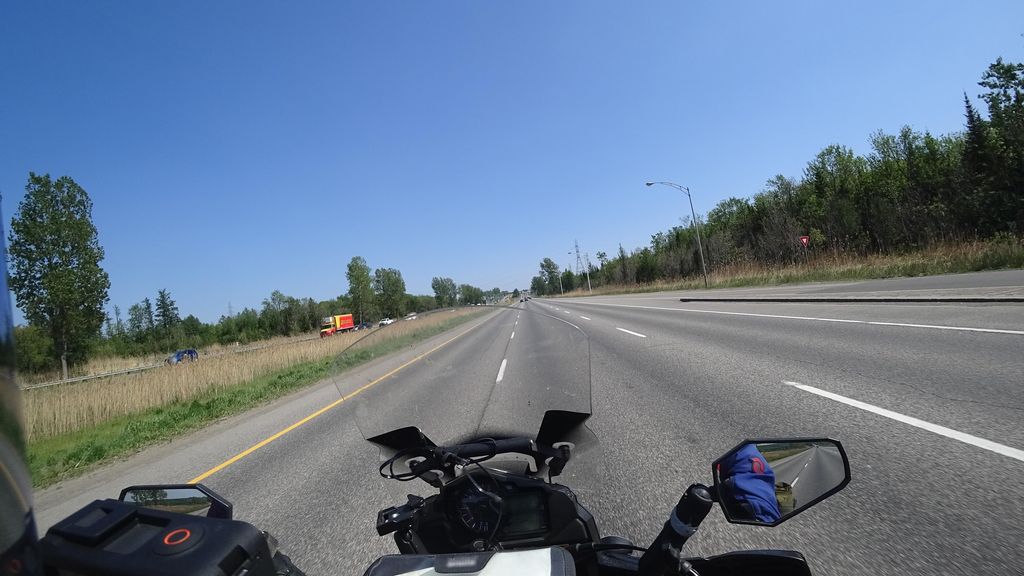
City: quebec_city